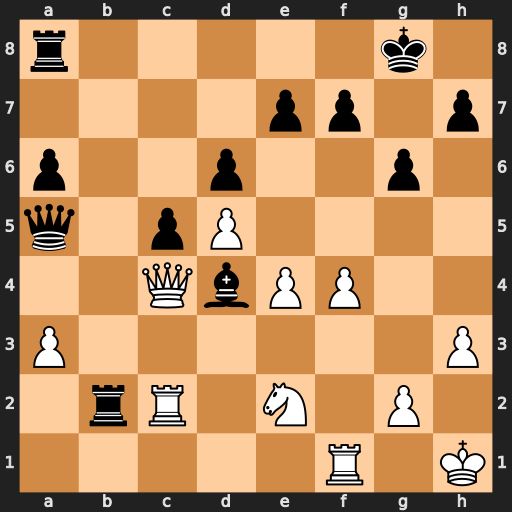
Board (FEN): r5k1/4pp1p/p2p2p1/q1pP4/2QbPP2/P6P/1rR1N1P1/5R1K
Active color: w
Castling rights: -
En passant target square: -
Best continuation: Nxd4 Rxc2 Nxc2